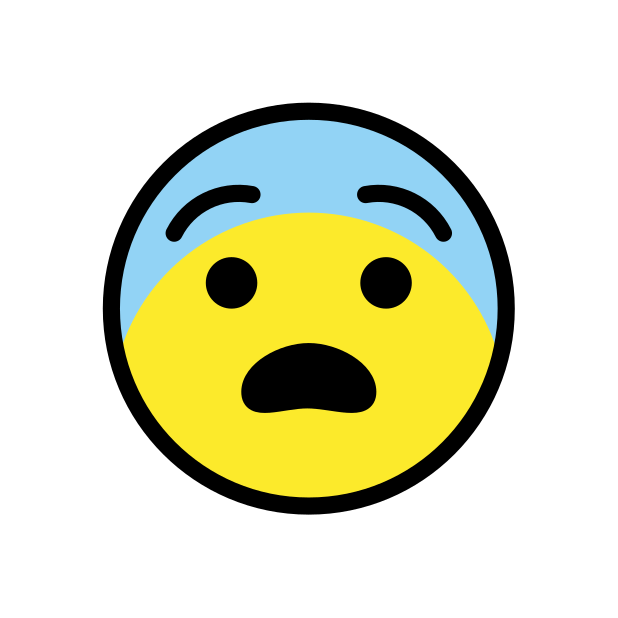
fearful face